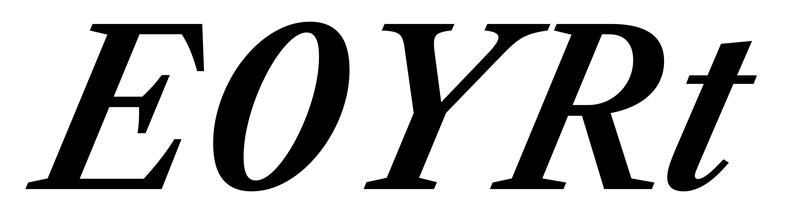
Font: LibreCaslonText-Italic_SemiBold_Italic